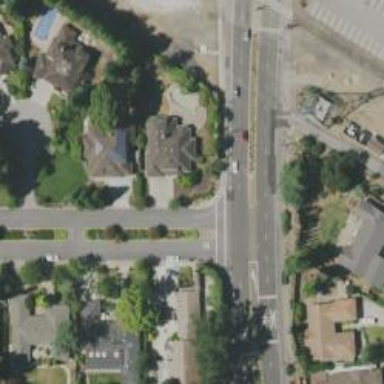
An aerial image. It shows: Uncontrolled and marked road crossing.